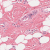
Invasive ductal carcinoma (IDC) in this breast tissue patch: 0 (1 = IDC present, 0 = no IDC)